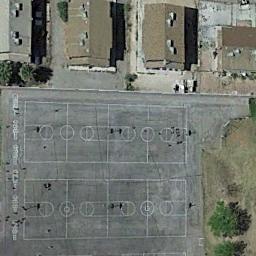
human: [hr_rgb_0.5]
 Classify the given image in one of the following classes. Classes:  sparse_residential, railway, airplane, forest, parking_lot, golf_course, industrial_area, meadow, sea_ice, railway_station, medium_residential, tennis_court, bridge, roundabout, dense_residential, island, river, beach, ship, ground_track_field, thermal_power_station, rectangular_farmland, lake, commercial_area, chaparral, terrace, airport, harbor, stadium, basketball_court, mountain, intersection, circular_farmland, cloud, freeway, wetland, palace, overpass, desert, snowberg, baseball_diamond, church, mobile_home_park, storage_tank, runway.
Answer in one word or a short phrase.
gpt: basketball_court